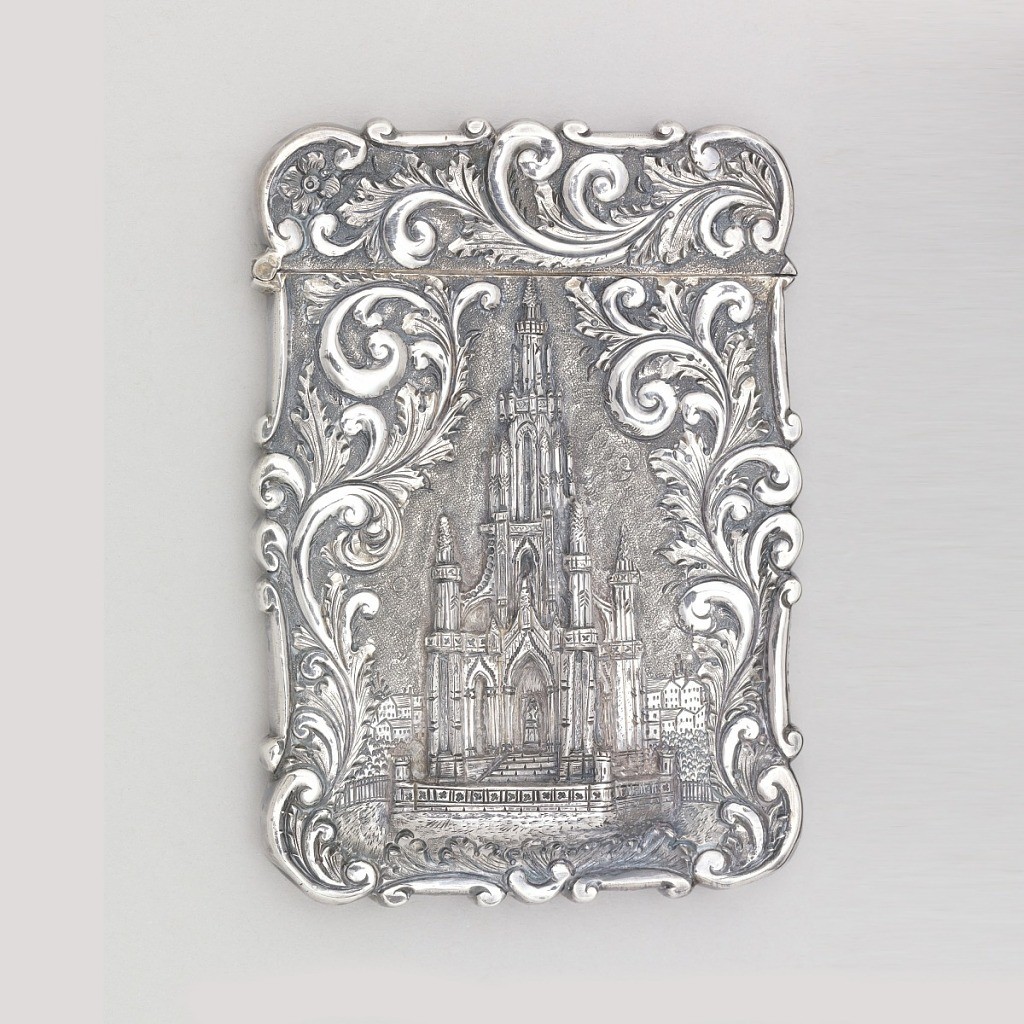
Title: Card Case
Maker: Nathaniel Mills & Sons, Birmingham, England, 1811–1873
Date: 1845–46
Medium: Repoussé and chased moulded sheet silver
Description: A silver card case with a castle on the front. Around the castle is decorated in a carved scroll design.